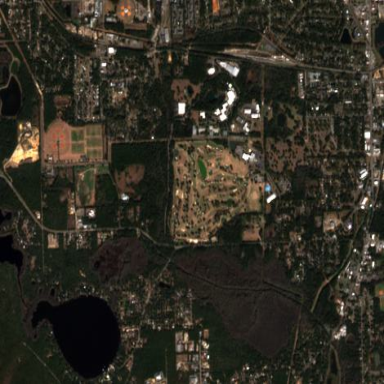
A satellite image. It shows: Golf course.